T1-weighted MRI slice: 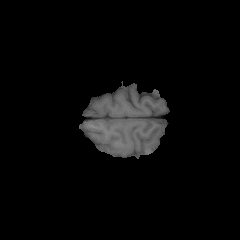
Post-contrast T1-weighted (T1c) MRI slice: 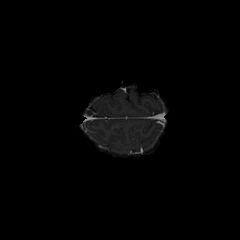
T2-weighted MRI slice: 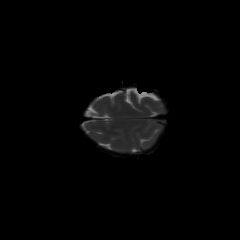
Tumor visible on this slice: no